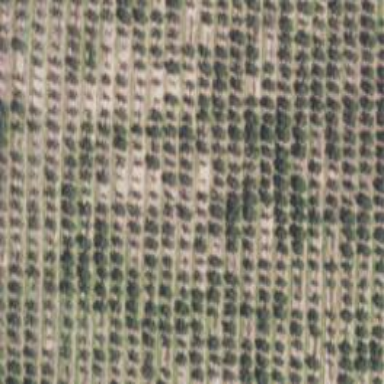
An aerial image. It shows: Orchard.